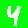
Digit: 4